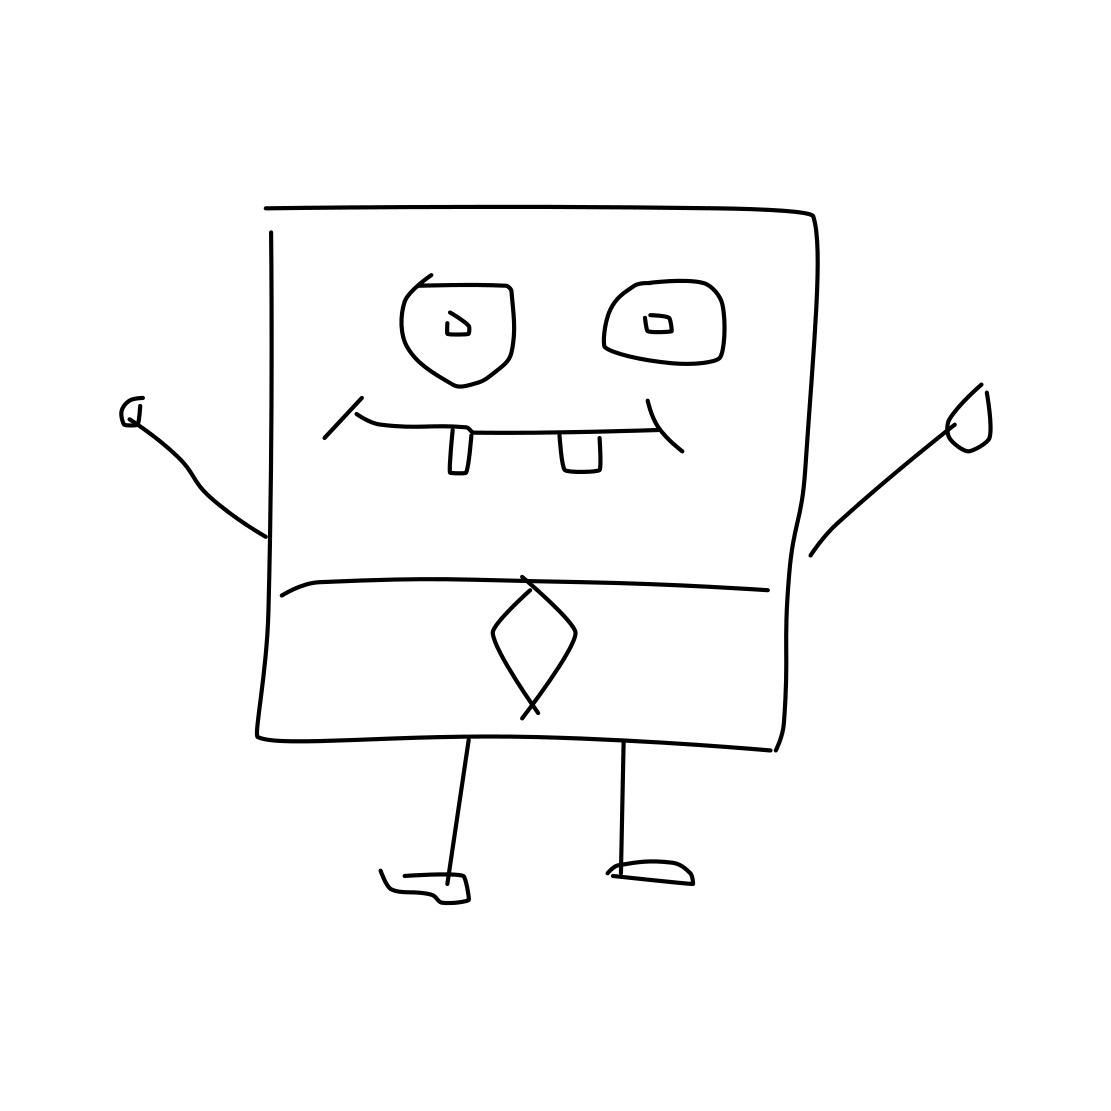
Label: sponge bob